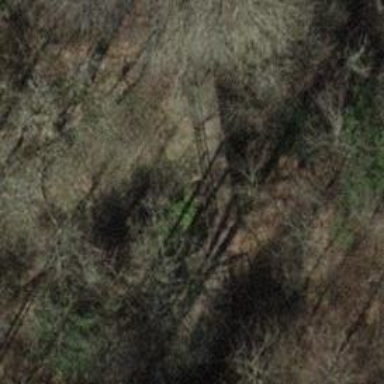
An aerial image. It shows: Path on bridge.